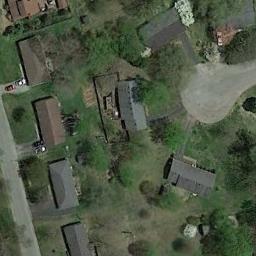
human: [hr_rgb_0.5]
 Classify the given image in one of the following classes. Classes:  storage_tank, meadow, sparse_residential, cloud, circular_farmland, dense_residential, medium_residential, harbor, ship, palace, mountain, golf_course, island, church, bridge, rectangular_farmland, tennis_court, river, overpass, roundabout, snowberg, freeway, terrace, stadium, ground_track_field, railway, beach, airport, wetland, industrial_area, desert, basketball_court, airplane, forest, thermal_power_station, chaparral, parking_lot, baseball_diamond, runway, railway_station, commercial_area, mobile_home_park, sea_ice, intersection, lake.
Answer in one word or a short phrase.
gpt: medium_residential